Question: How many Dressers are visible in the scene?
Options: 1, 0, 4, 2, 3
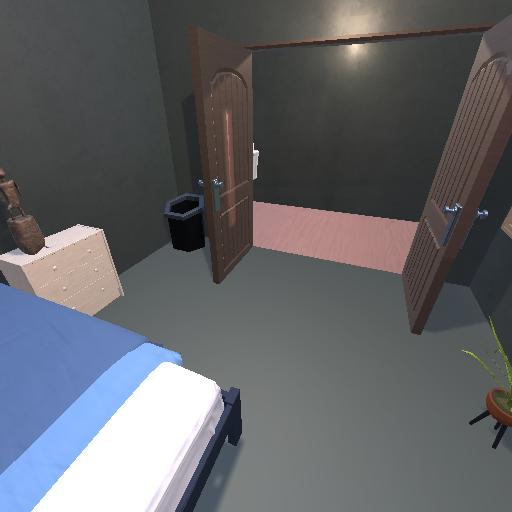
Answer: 1